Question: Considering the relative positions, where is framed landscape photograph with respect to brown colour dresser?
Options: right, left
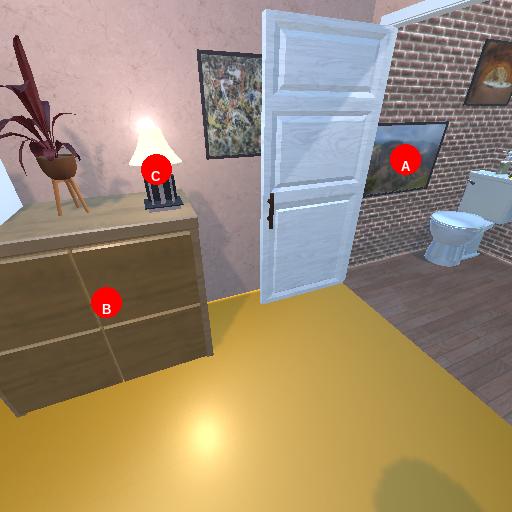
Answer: right